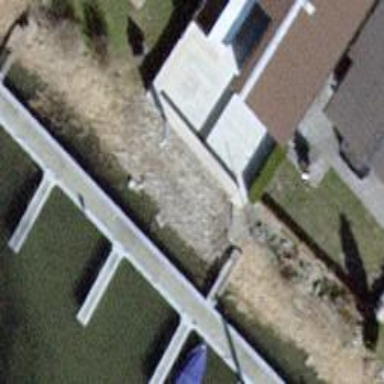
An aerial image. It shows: Man-made pier.